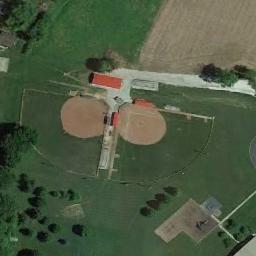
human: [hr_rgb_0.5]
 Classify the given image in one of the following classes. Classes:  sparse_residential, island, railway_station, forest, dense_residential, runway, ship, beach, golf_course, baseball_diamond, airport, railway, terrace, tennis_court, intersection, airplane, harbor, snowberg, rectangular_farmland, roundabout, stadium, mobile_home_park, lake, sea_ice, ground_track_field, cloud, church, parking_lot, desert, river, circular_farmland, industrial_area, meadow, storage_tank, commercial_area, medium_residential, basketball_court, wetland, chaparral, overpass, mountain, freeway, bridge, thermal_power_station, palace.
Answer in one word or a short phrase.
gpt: baseball_diamond